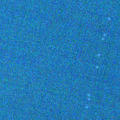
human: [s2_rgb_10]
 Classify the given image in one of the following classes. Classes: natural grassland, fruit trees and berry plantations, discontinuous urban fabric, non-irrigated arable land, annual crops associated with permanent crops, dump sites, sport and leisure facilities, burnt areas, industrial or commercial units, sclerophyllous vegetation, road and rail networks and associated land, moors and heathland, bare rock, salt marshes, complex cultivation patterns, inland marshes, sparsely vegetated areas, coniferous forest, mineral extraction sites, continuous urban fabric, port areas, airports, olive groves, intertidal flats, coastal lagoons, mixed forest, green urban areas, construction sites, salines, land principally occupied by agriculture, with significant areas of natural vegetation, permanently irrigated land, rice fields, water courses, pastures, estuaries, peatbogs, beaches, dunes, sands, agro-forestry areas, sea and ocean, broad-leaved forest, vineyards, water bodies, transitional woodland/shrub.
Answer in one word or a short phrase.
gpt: sea and ocean